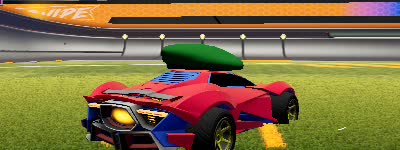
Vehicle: werewolf